Question: Im trying to do app with a card based ui, kind of like Jelly. I was wondering the how this would be done. Im thinking by using a collection view but Im not sure. Are there any open source libraries that would make it easier to do this? Thanks.

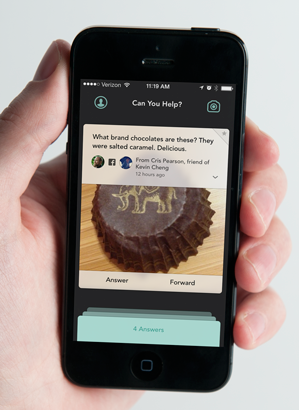
Answer: 'UICollectionView'
I would start by creating a View Controller class for the "cards", instantiate a few of them, add the views as subviews to the main view, and get to the point where you can comfortably push these cards around with your fingers. You will want to read up on <URL>. Make sure the momentum is right. Apps like this really really demand highly-tuned physics, otherwise they'll feel awkward.
Once you get to the point where your cards are happily zipping around the screen, it's just a matter of getting them to "sink" into a couple pre-defined positions (focused front-and-center, and resting in a stack down below). You would probably also want to give your view controllers some sort of state that indicates whether they're "active", or not.
Easier said than done, obviously.